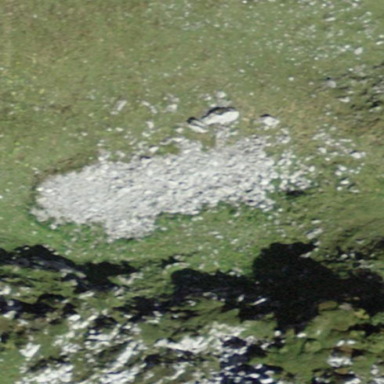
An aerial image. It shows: Natural scree.